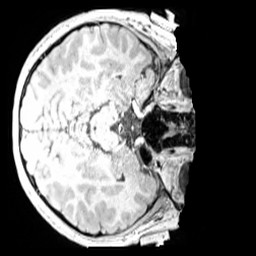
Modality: MP2RAGE
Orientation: axial
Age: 11
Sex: male
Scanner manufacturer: siemens
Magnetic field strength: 3 T
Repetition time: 4 s
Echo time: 0.00299 s